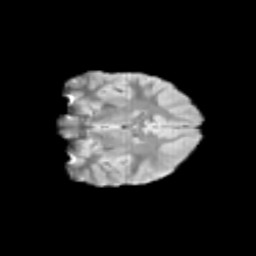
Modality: T2w
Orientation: coronal
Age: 10
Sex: female
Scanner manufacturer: siemens
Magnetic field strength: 3 T
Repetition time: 3.8 s
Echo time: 0.07 s